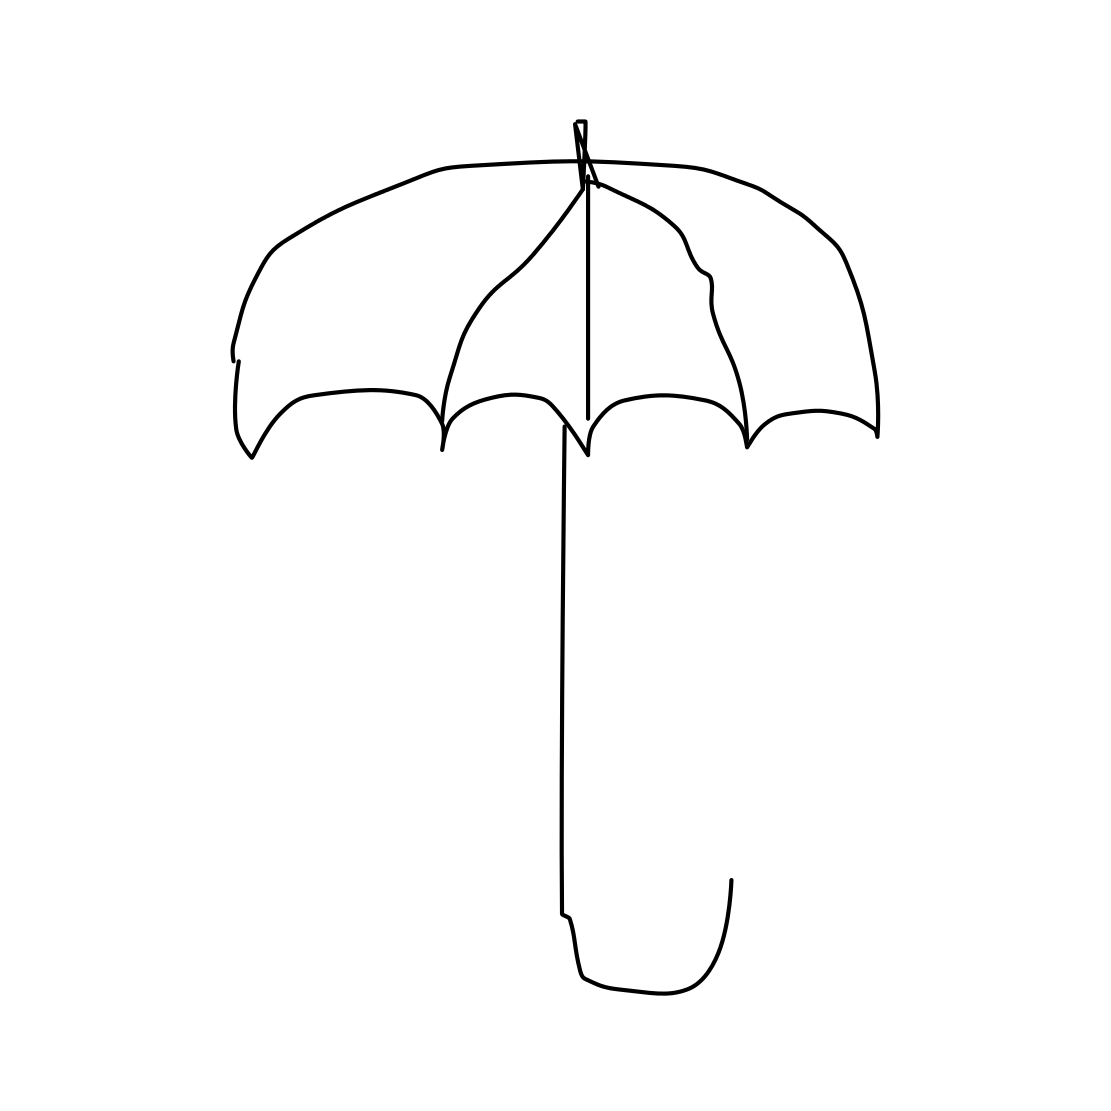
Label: umbrella